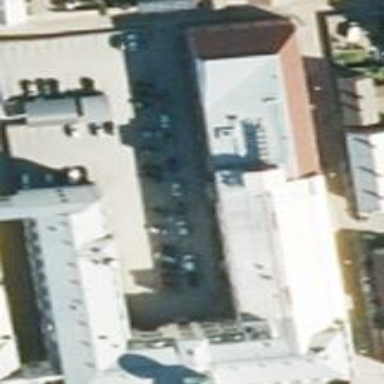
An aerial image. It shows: Office building.